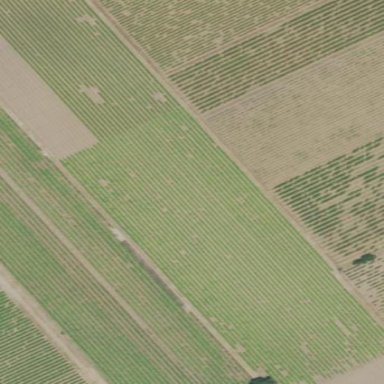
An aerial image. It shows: Vineyard with grape crops.